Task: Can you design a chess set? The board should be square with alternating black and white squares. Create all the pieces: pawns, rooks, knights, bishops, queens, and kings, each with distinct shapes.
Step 658:
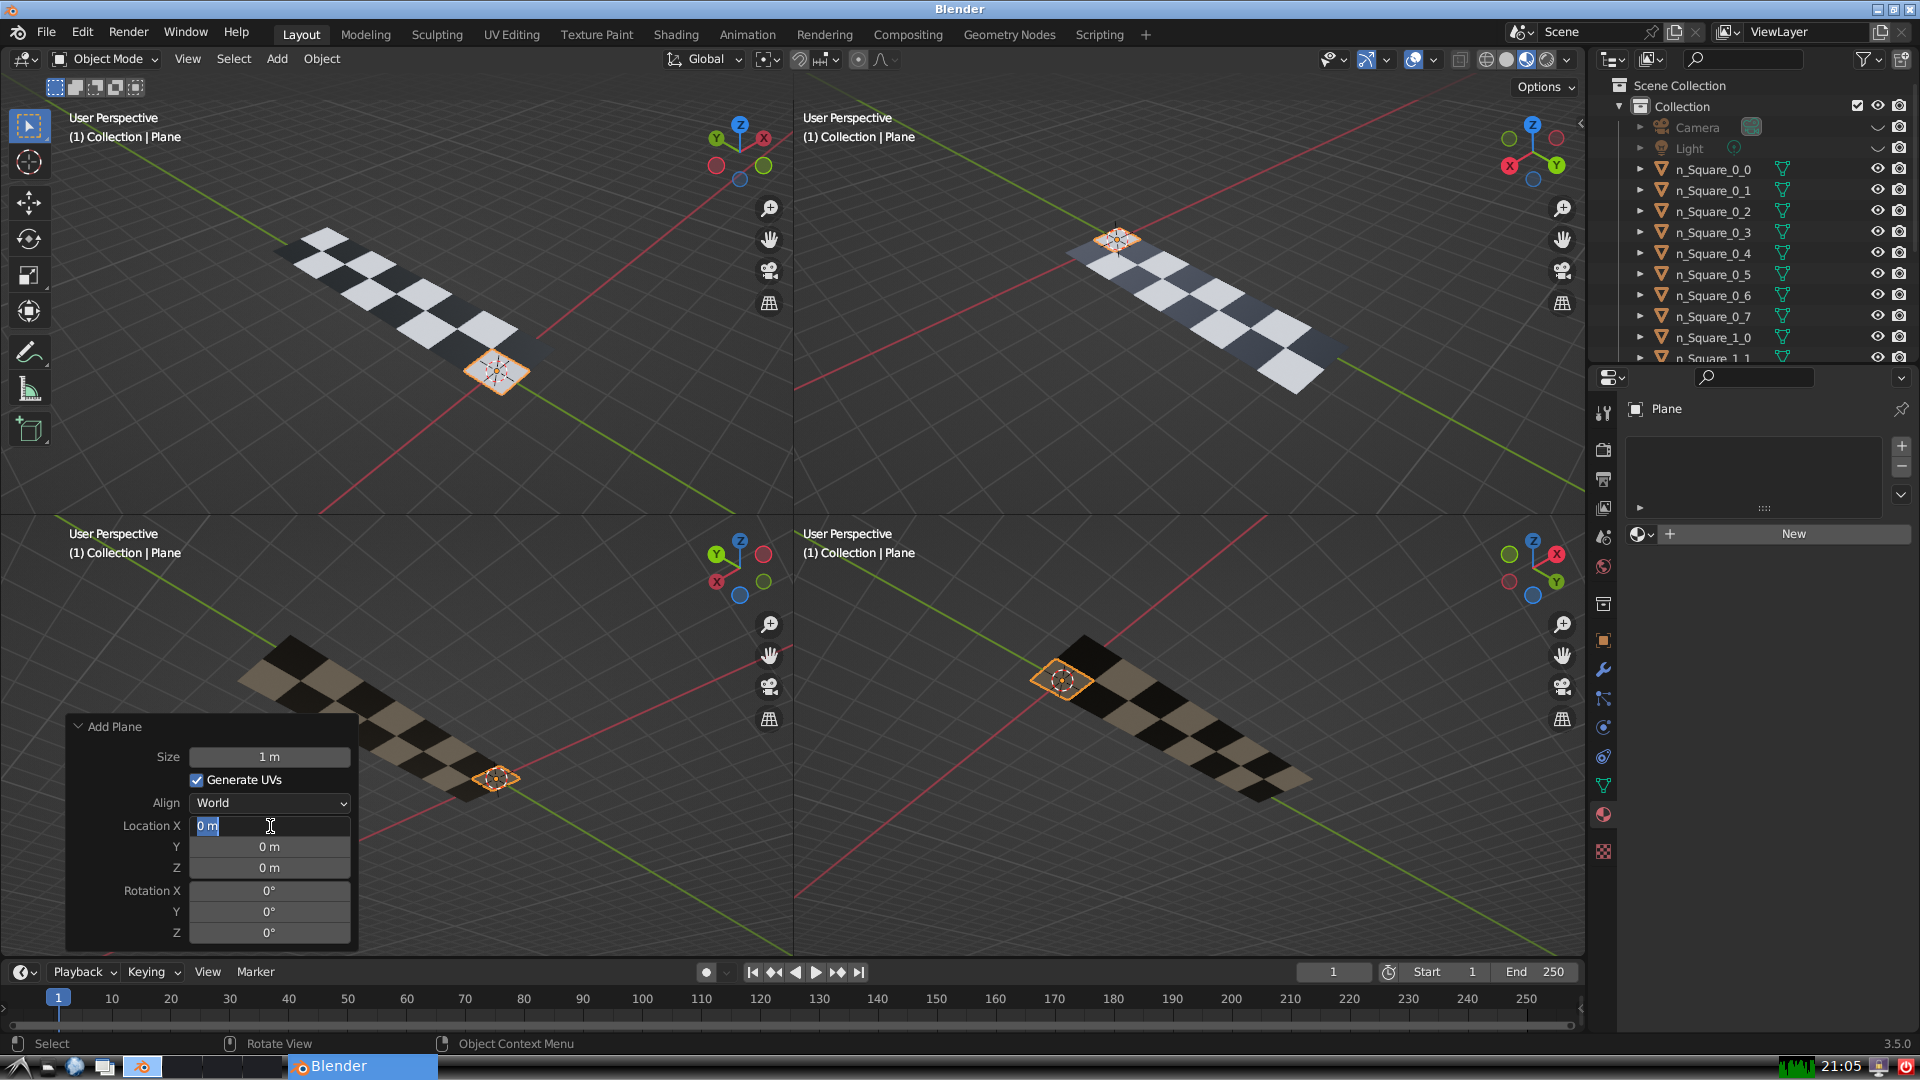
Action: input_text: 2.0